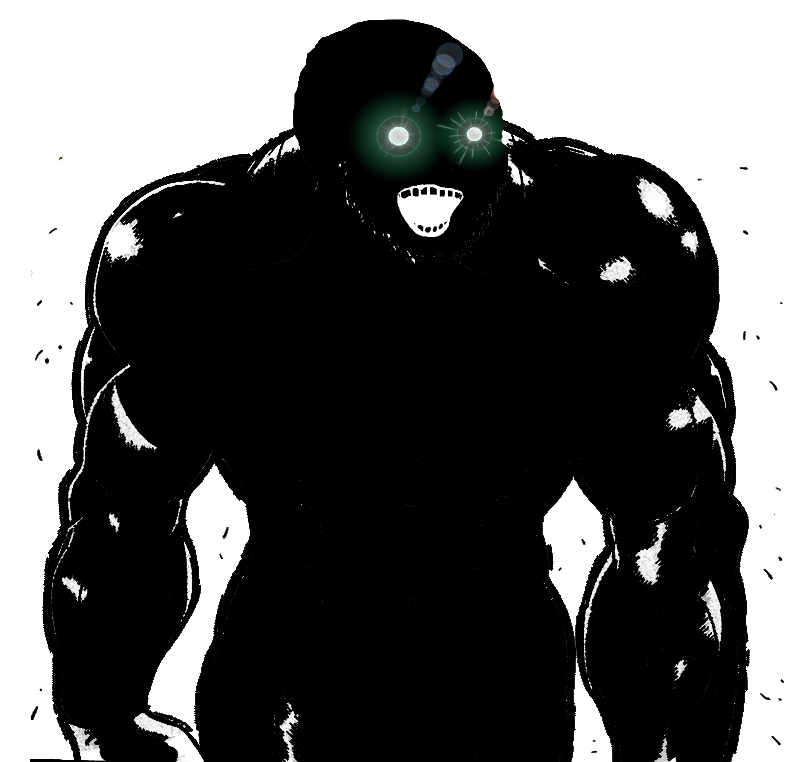
Label: 5_Oomer